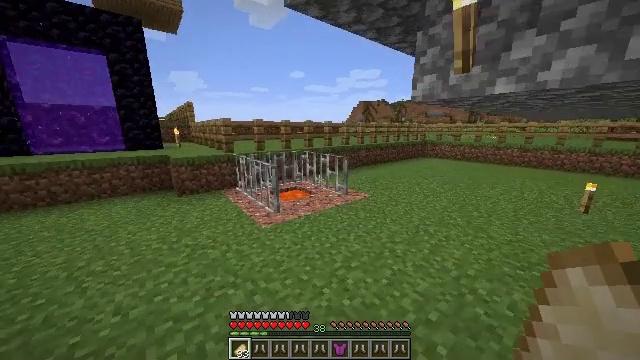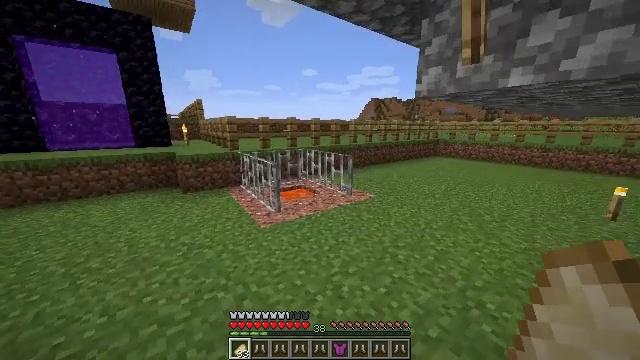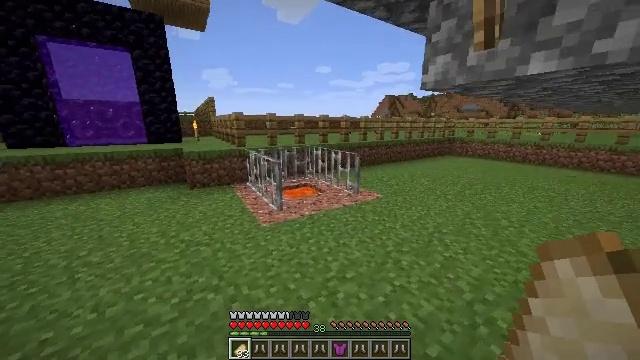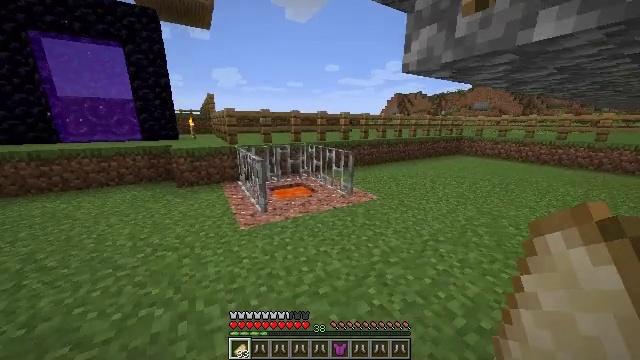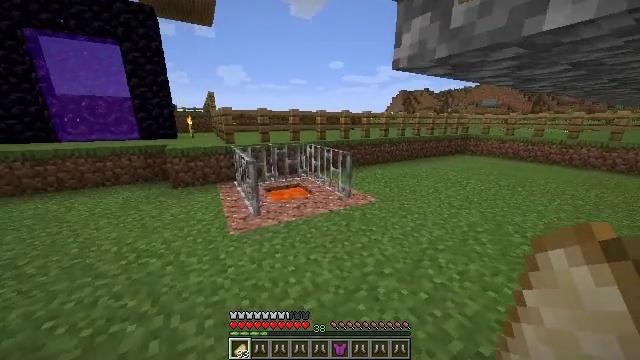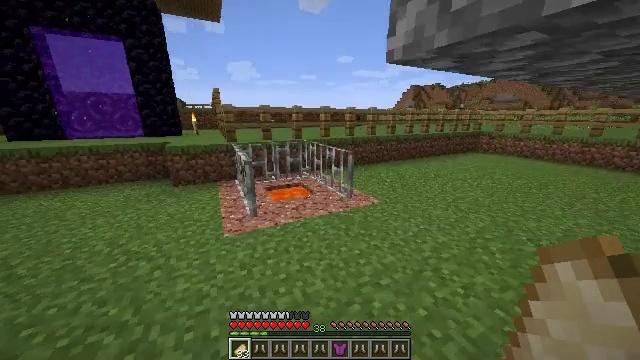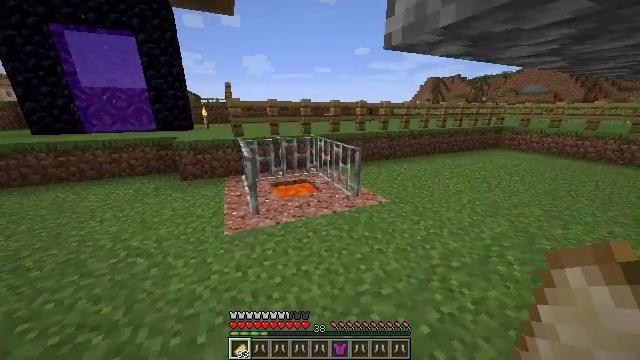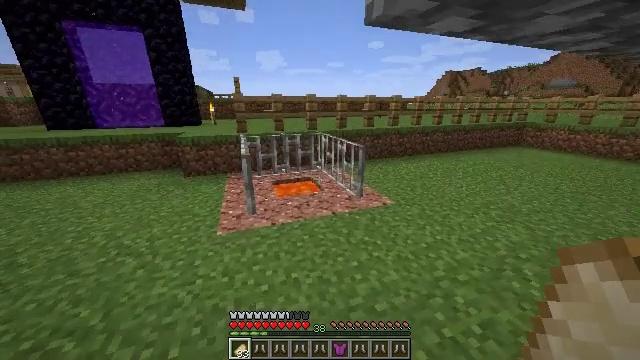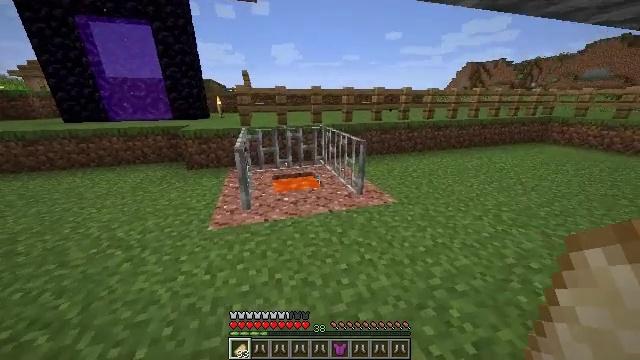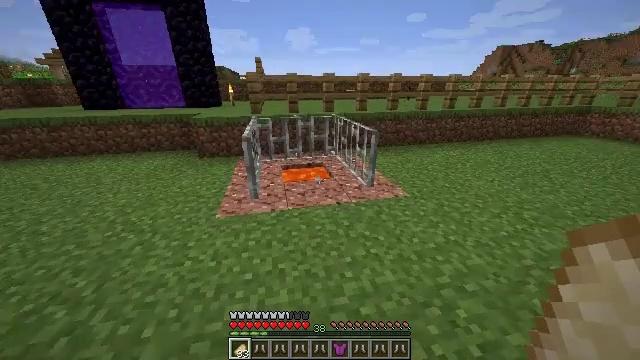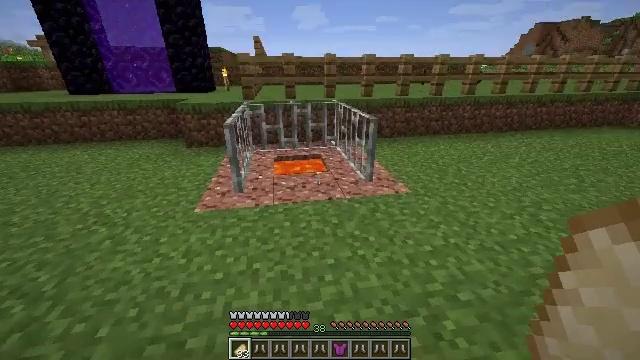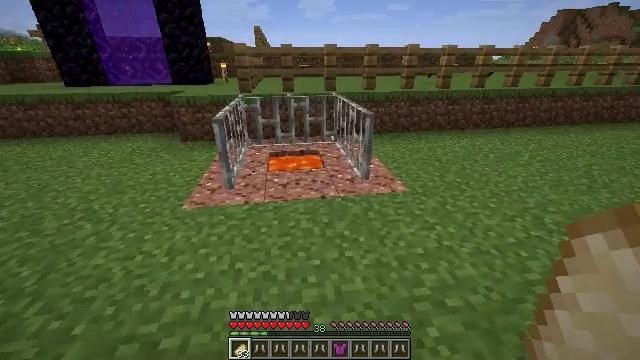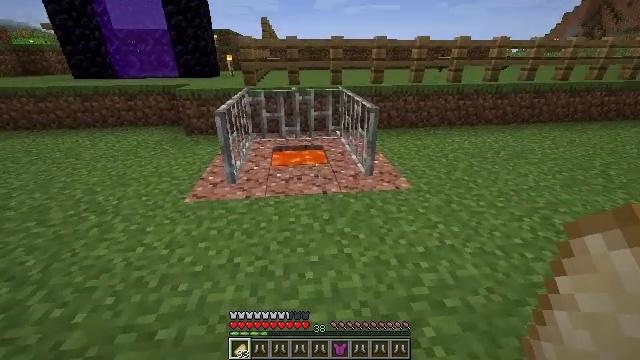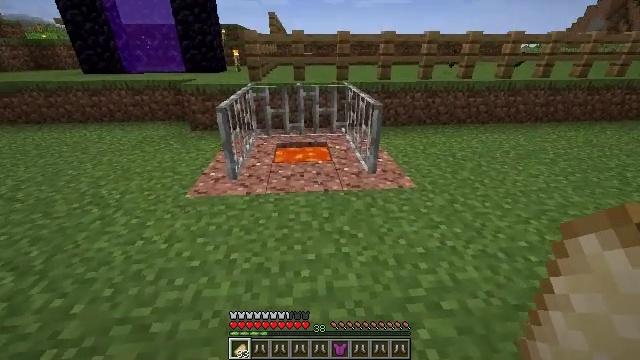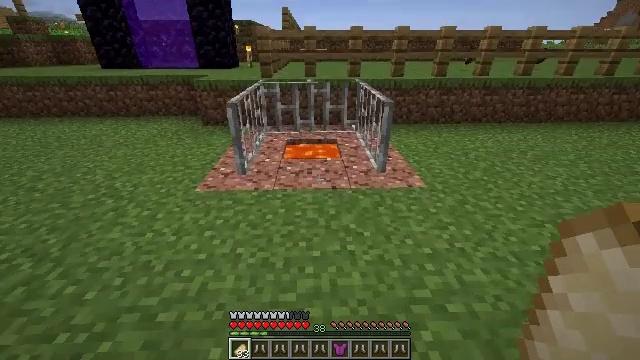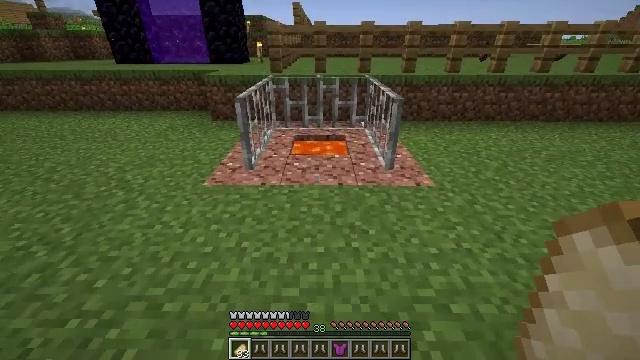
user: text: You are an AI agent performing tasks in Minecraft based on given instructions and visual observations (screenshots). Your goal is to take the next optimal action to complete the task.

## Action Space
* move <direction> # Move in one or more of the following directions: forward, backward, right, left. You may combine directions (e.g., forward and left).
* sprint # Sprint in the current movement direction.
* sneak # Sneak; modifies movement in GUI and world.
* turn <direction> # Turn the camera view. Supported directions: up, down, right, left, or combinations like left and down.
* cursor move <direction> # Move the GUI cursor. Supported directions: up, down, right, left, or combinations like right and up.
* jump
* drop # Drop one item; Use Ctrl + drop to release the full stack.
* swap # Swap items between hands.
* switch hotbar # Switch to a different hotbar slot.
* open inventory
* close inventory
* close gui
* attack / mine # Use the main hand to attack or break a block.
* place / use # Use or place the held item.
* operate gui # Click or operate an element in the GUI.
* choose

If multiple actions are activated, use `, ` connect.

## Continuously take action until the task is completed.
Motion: motion action
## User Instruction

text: Remove a pair of leather boots from the inventory.
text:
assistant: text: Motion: move forward and move right, turn left
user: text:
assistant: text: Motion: move forward and move right, turn left
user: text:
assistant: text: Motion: move forward and move right, turn left
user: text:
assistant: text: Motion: move forward and move right, turn left
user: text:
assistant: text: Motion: move forward and move right, turn left
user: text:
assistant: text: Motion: move forward and move right, turn left and down
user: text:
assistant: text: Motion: move forward and move right, turn left and down
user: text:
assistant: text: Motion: move right, turn left and down
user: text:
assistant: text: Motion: move right, turn left and down
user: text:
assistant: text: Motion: move right, turn left and down
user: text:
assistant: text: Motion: turn left
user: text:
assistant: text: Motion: turn left and down
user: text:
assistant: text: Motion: turn left
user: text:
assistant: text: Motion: turn left
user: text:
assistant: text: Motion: turn left
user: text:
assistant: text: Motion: turn left
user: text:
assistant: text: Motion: turn left
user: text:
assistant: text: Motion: move forward, turn left
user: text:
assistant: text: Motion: move forward
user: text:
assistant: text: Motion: move forward
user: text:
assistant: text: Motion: turn right
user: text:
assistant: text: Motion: no_op
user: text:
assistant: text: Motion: no_op
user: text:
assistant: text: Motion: no_op
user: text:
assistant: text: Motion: no_op
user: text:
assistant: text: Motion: no_op
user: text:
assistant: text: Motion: no_op
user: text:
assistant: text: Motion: no_op
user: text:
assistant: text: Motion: no_op
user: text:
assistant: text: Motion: no_op